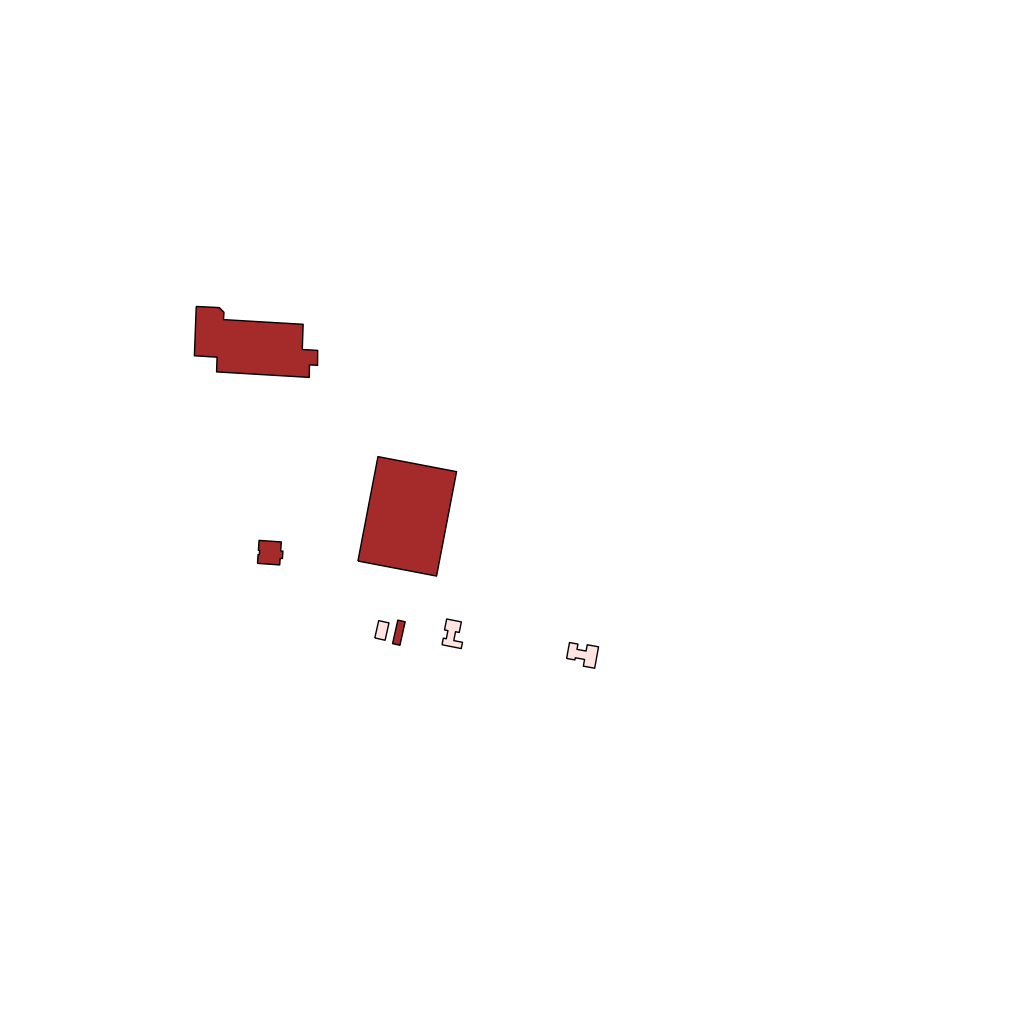
Tags: overhead vector_map, industrial, recreation, special, individual_rise, density_1, Facility, Gas, 1.0 km²